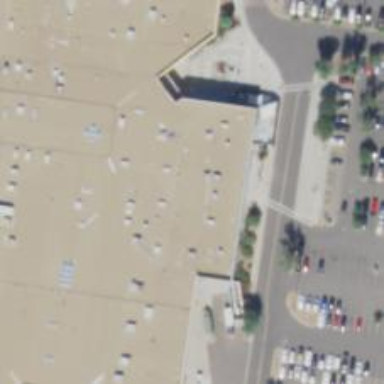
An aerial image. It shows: Retail area.